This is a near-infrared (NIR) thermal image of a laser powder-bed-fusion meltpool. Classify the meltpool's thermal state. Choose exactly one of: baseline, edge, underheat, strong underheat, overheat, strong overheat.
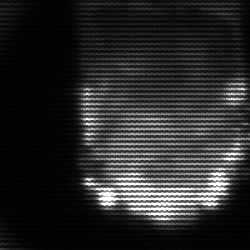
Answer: baseline